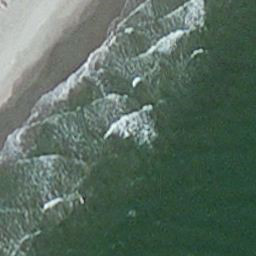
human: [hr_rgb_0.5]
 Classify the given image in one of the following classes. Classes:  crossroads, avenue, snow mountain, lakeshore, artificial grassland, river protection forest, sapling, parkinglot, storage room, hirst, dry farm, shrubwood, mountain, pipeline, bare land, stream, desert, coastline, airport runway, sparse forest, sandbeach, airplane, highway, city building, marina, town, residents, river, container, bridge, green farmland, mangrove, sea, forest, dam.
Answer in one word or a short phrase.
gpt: coastline